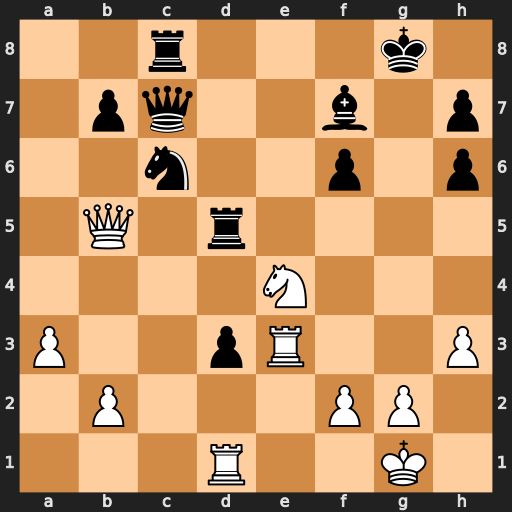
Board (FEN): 2r3k1/1pq2b1p/2n2p1p/1Q1r4/4N3/P2pR2P/1P3PP1/3R2K1
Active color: w
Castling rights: -
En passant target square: -
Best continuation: Nxf6+ Kg7 Nxd5